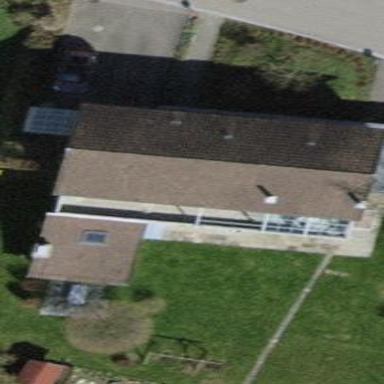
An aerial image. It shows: Building with tile roof.